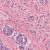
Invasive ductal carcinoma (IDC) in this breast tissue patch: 1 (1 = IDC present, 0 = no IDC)